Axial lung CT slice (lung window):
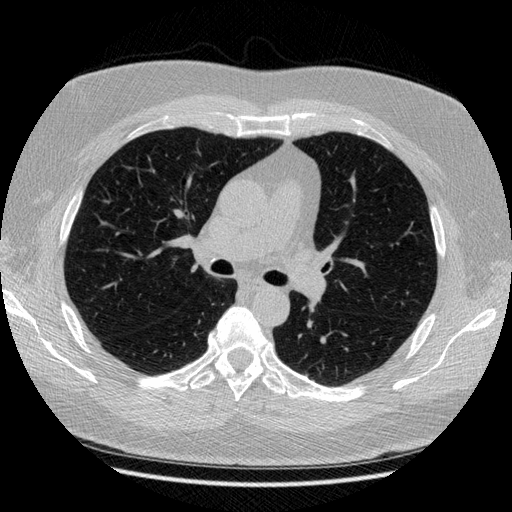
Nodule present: no